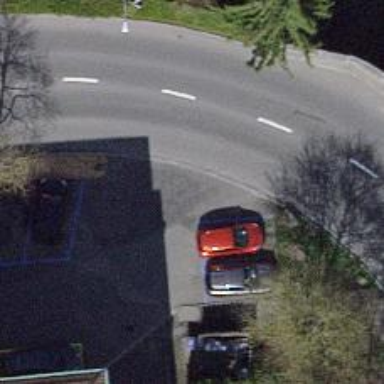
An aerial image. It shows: Parking aisle designated as service road.